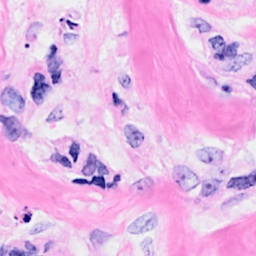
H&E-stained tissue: Breast